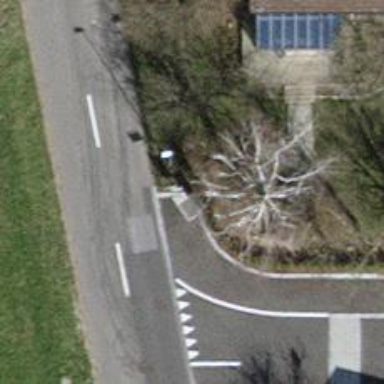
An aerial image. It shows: Street cabinet of man-made origin.